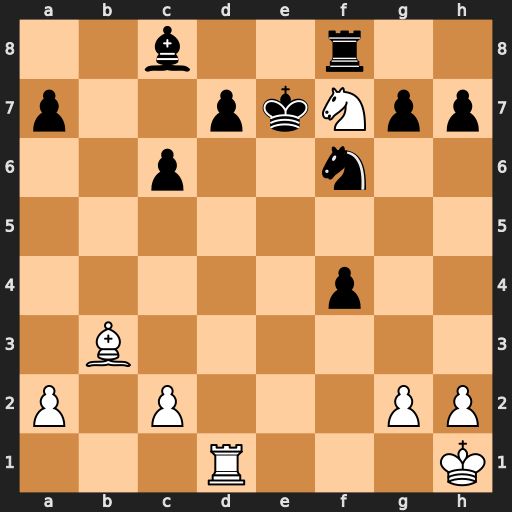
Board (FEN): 2b2r2/p2pkNpp/2p2n2/8/5p2/1B6/P1P3PP/3R3K
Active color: w
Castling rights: -
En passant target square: -
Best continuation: Re1+ Ne4 Rxe4+